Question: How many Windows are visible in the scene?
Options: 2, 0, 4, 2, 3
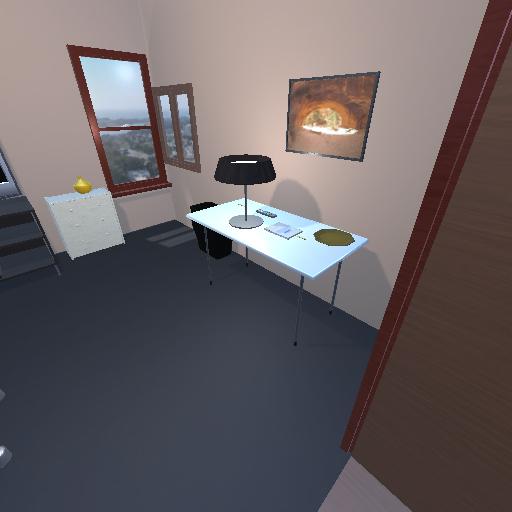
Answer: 2